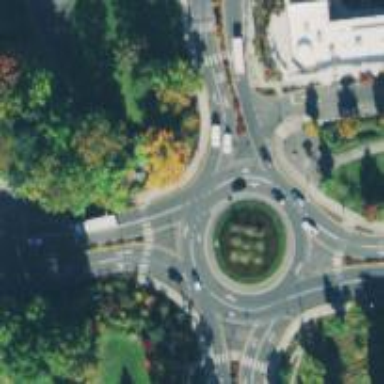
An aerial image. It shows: Roundabout at primary highway.